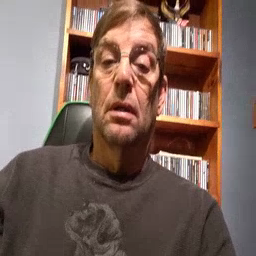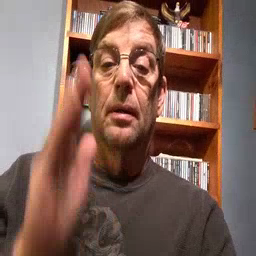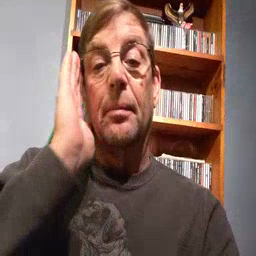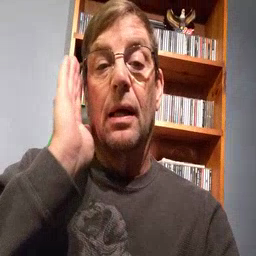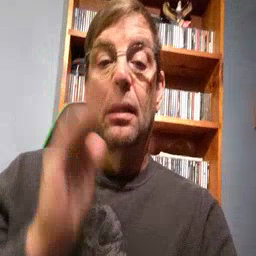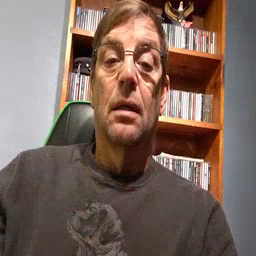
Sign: bed